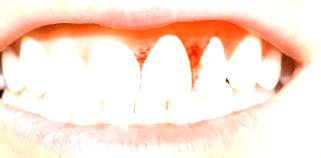
Condition: Gingivitis